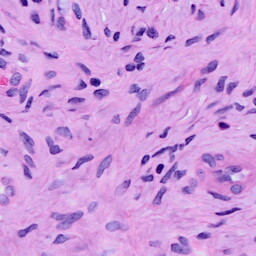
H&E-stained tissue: Cervix